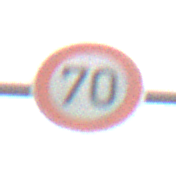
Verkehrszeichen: Geschwindigkeit70
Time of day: Midday
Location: Outdoor (Nature)
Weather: Overcast
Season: NotSpecified
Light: Natural